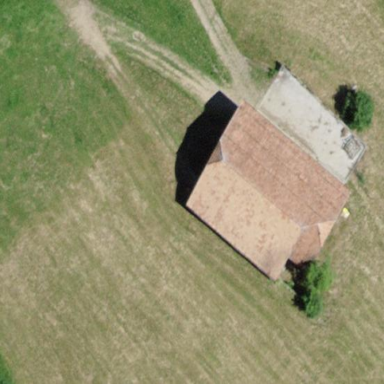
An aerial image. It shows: Rural barn.